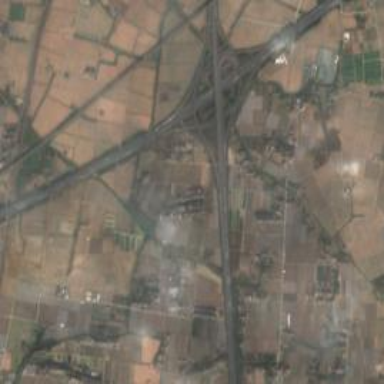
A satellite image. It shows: Motorway junction.